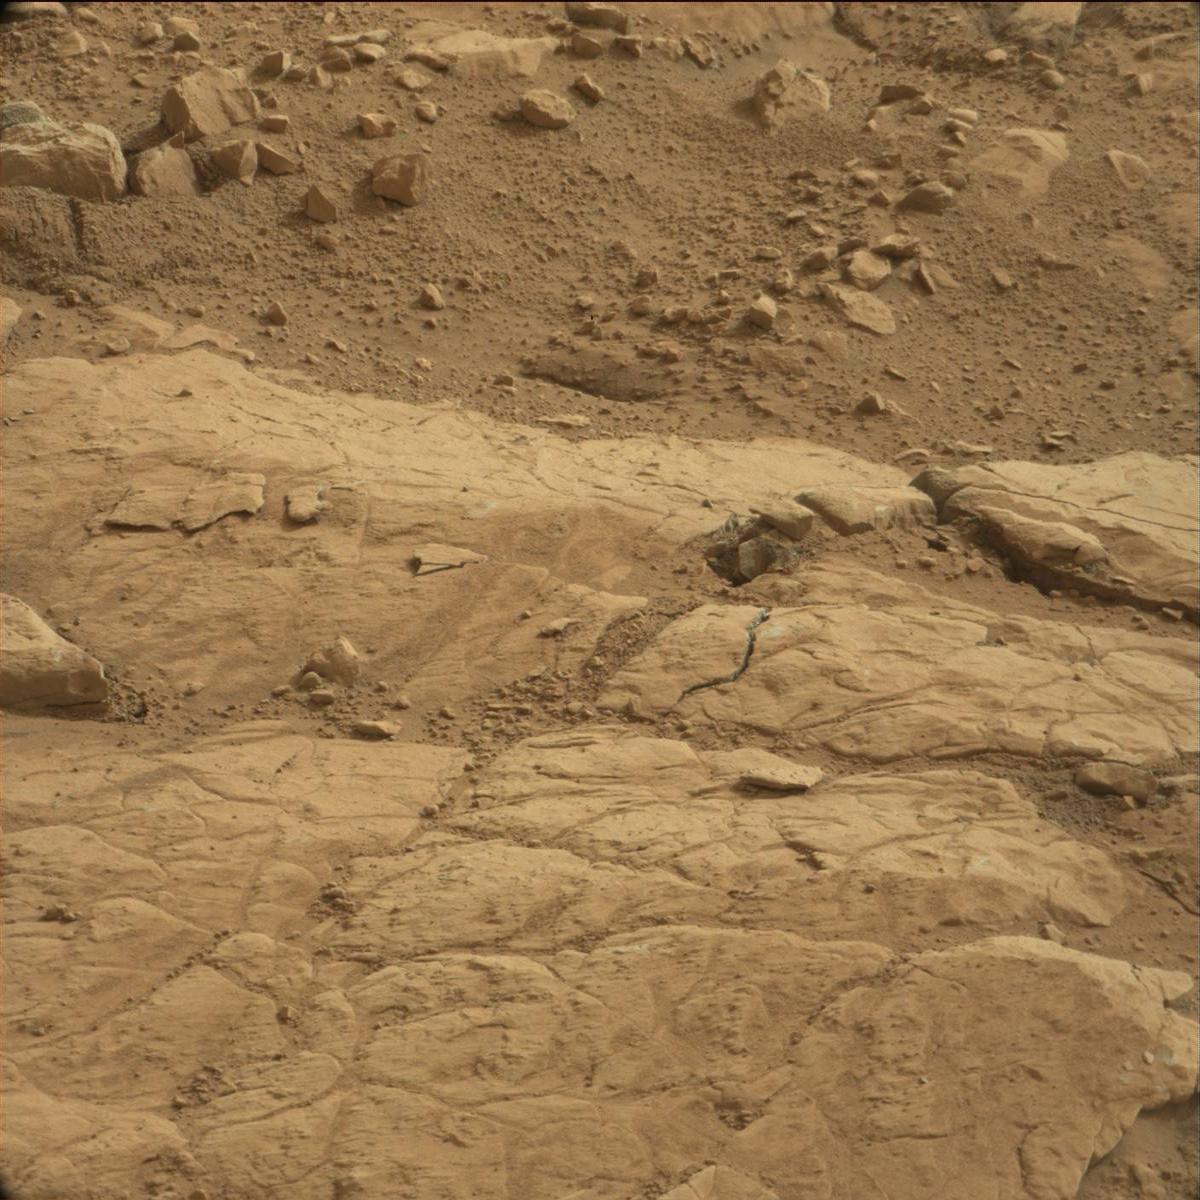
Terrain classes present: Bedrock, Rock, Sand / Soil